Question: I am trying to get a UI in the below format

'''
import pandas as pd
from Tkinter import *
features = pd.read_csv("C:\Users\ggorantla\Desktop\Competition\otto\data\train.csv",dtype=object)
features = features.columns
master = Tk()
row = 0
result = []
mappe = {}
def saver(each):
print(each, v.get())
result.append(v.get())
mappe[each] = v.get()
MODES = [ ("String", "str"), ("Number","num")]
for each in features:
if row >4 :
continue
Label(master, text=each).grid(row=row, column=0)
v = StringVar()
v.set("default")
col = 1
for text, mode in MODES:
Radiobutton(master, text=text, variable=v,value = mode, command=saver(each)).grid(row=row,column=col)
col+=1
print(v.get())
row += 1
mainloop()
'''
My problem is when i run this code, I get the UI as expected, but I am not able to store all the variables in the 'mappe' dictionary or the 'result' list.
All values are defaulted to "default" value. I am stuck with this one.
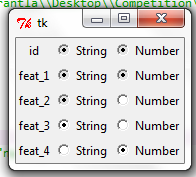
Answer: You make a new 'StringVar' 'v' for every entry in features, but you don't save the previous one to later reference it. You should make 'v' a dictionary and save the 'StringVar's under the key of the feature they belong to.
Also, the 'command' argument expects a reference to a function, but you give it a function call, which means that the return value of that function will be assigned to 'command'. So instead of using 'command=function()', one should use 'command=function'. Because you want to pass a variable to the function, you need the 'command' to call a new function which calls your actual function. Fortunately, you can do this very easily using a 'lambda' function like
'''
command = lambda: saver(each)
'''
However, because 'lambda' functions are only evaluated when they are called, you need to specify that you want to use the 'each' at that time, not the 'each' from the last iteration. You do that using
'''
command = lambda each=each: saver(each)
'''
Then, for saving the input I'd recommend using the dictionary instead of the list, because you reference the items in 'features' using their name, not their index.
Combining all that, your program becomes:
'''
from Tkinter import *
features = ['a', 'b', 'c', 'd']
master = Tk()
row = 0
mappe = {}
v = {}
def saver(each):
print(each, v[each].get())
mappe[each] = v[each].get()
print mappe
MODES = [ ("String", "str"), ("Number","num")]
for each in features:
if row >4 :
continue
Label(master, text=each).grid(row=row, column=0)
v[each] = StringVar()
v[each].set("default")
col = 1
for text, mode in MODES:
Radiobutton(master, text=text, variable=v[each], value=mode,
command=lambda feature=each: saver(feature)).grid(row=row, column=col)
col+=1
row += 1
master.mainloop()
'''